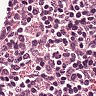
Metastatic tissue present: no